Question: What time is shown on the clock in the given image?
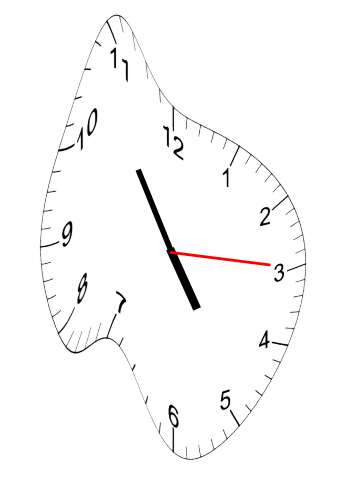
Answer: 04:54:15